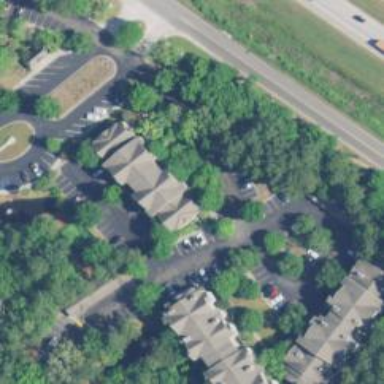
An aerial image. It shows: View of apartment building.